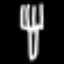
Label: fork